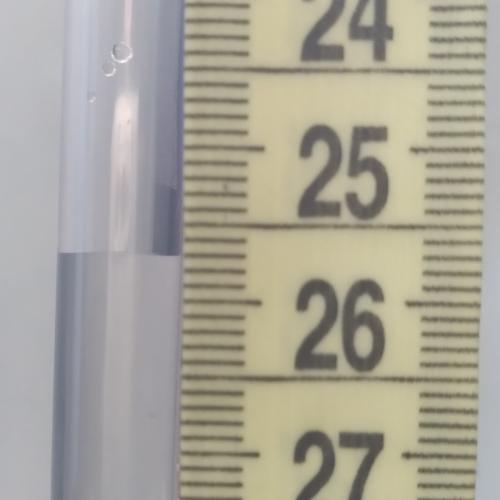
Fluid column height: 25.7 cm